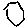
Label: hexagon